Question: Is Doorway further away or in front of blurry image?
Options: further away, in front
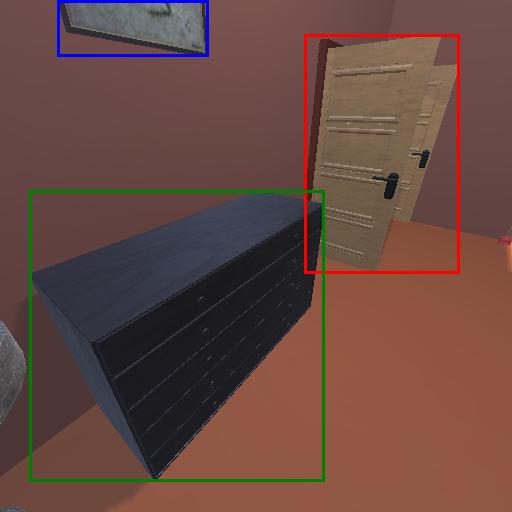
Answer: further away